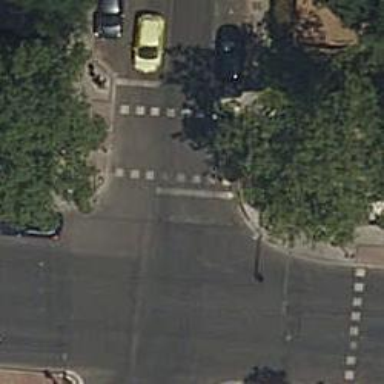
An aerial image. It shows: Crossing with traffic signals.